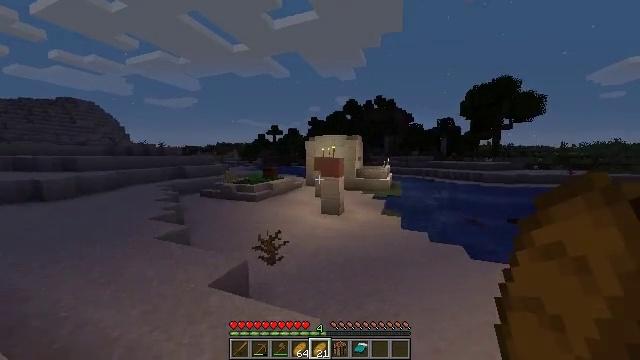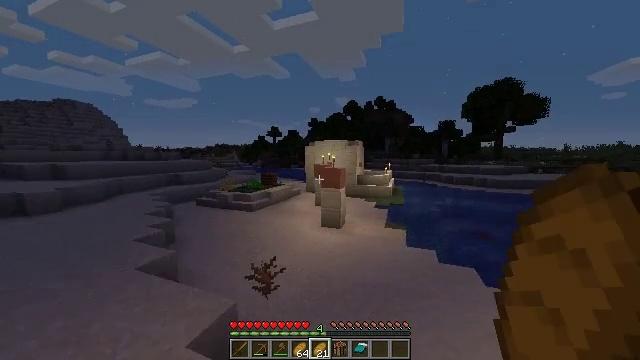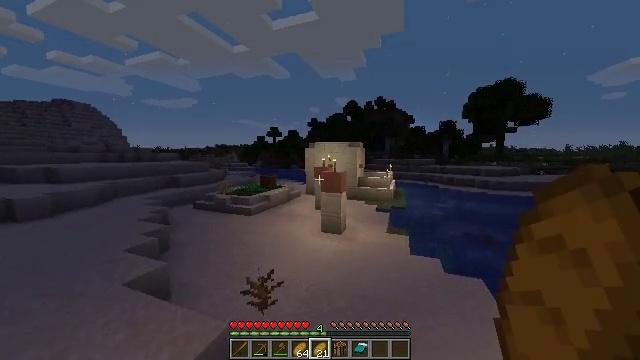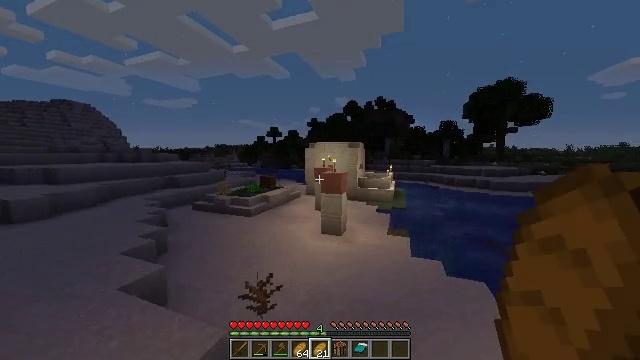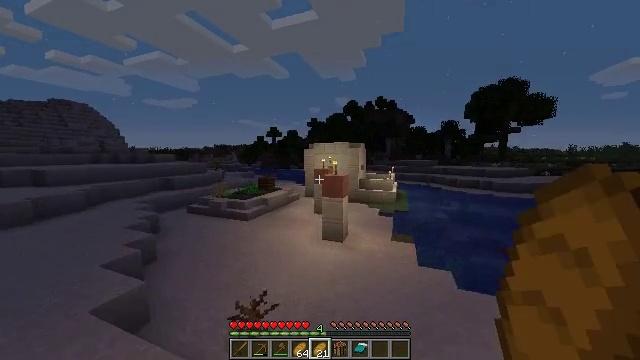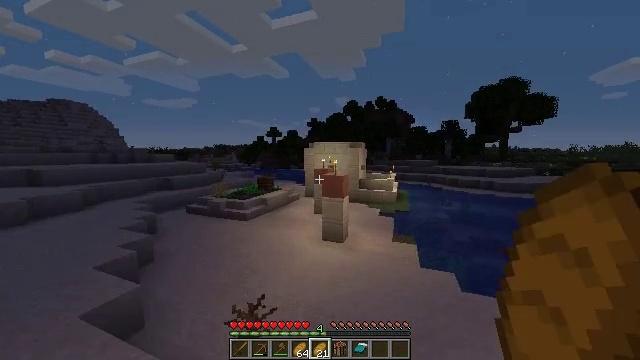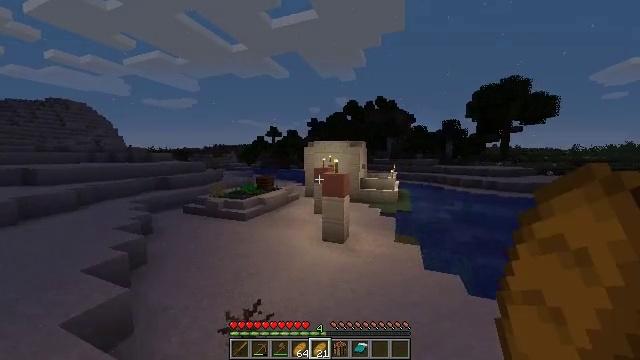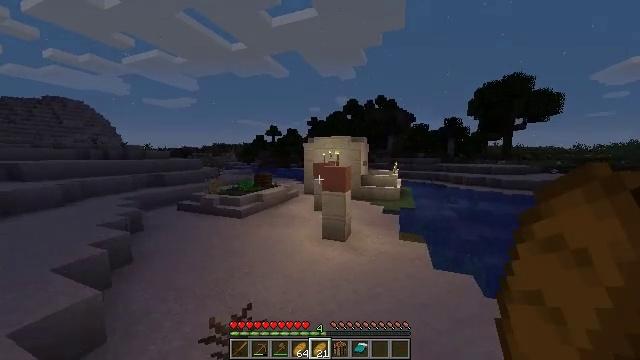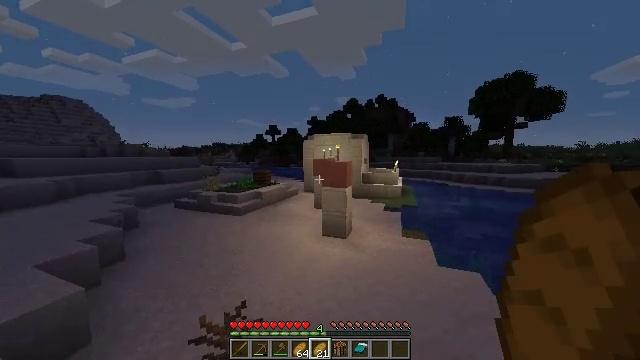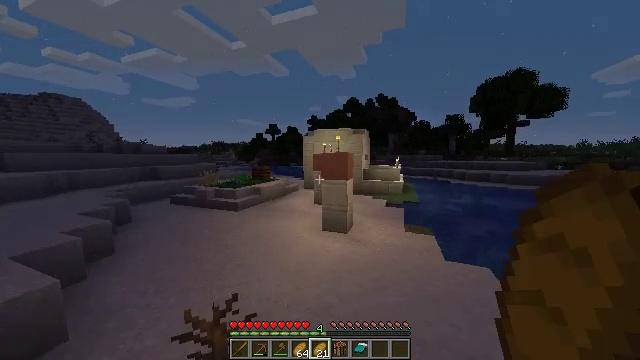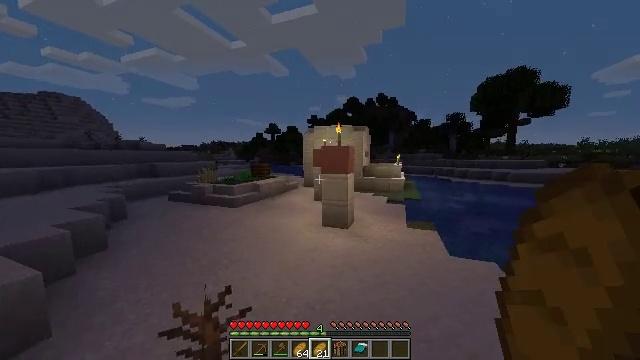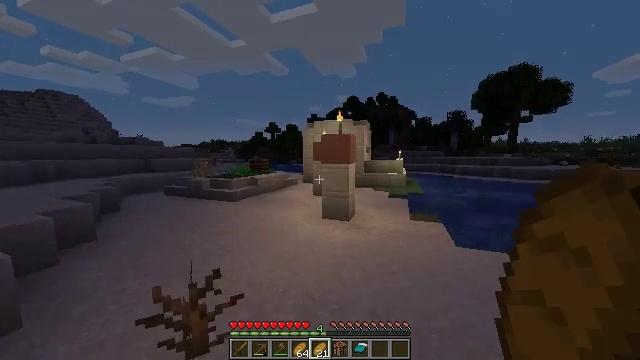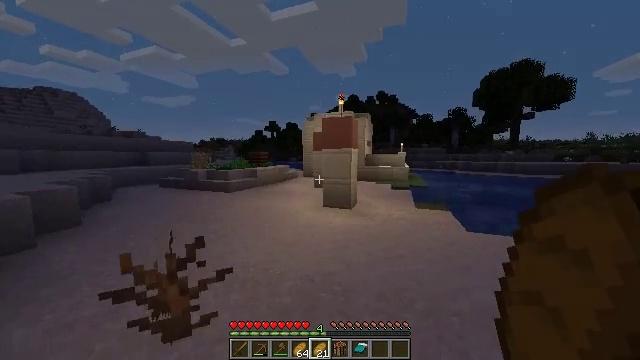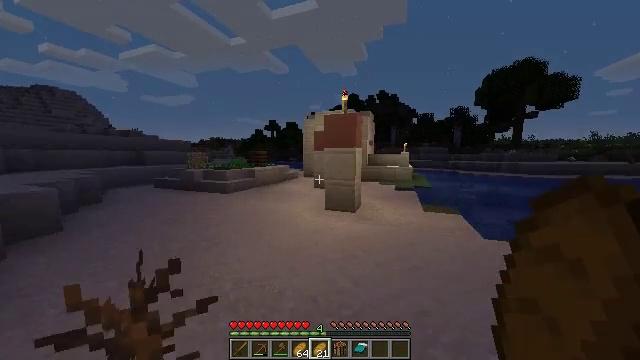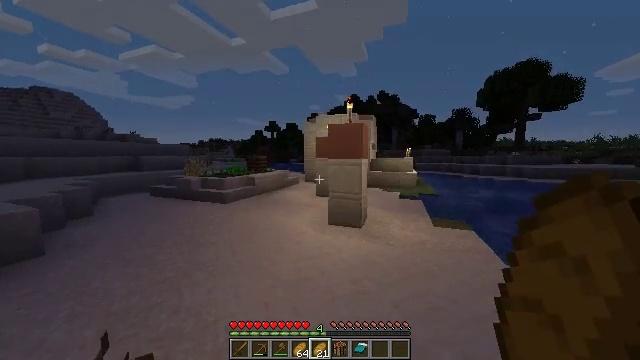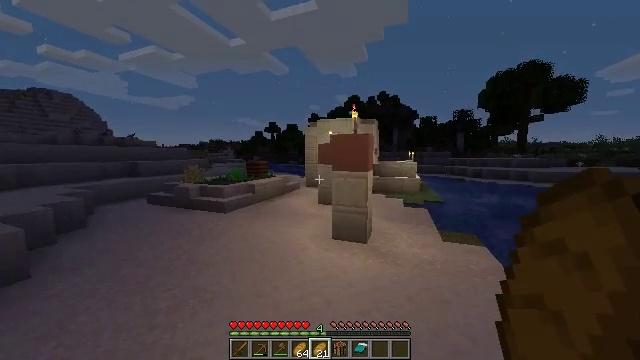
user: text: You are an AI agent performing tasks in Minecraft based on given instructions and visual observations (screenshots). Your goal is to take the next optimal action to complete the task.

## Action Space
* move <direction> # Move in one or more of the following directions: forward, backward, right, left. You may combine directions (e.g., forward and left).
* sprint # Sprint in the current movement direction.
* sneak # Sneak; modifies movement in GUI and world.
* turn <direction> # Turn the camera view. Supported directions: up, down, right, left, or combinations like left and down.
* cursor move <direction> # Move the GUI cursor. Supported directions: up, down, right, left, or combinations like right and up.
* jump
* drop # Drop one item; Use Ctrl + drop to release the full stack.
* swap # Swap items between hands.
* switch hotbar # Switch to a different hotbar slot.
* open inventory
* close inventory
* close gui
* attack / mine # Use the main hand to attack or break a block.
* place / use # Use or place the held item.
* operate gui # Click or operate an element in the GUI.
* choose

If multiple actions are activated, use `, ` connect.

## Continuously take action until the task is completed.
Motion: motion action
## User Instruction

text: Destroy the smoker to move it.
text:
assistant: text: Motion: move forward, jump
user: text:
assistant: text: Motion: move forward, jump
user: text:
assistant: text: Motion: move forward, jump
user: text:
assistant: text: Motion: move forward, jump
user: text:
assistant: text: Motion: move forward, jump
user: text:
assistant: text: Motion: move forward, jump
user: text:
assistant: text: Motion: move forward, jump
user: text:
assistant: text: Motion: move forward, jump
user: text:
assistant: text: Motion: move forward, jump
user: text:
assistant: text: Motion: move forward, jump
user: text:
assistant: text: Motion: move forward and move left, jump
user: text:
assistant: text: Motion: move forward and move left, jump
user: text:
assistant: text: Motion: move forward and move left, jump
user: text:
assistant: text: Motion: move forward and move left, jump
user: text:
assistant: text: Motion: move forward and move left, jump
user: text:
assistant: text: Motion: move forward and move left, jump
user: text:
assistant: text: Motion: move forward and move left, jump
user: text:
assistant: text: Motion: move forward and move left, jump
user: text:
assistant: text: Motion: move forward and move left, jump
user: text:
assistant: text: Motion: move forward and move left, jump
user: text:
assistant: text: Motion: move forward, turn right, jump
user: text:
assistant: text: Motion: move forward, turn right, jump
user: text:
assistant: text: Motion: move forward, turn right, jump
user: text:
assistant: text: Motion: move forward, jump
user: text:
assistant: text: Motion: move forward, jump
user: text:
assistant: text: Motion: move forward, jump
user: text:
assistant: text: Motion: move forward, jump
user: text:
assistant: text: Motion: move forward and move left, jump
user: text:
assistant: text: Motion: move forward and move left, jump
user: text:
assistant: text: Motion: move forward and move left, jump